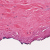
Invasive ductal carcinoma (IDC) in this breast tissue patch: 0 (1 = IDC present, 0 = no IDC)